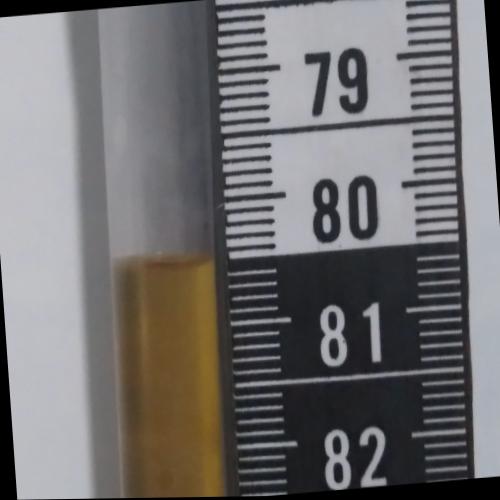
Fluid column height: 80.5 cm